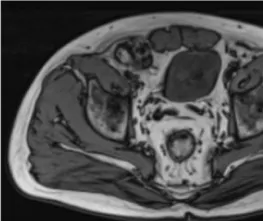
(E) Coronal image in T2 STIR.
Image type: radiology (mri)